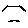
Label: hexagon